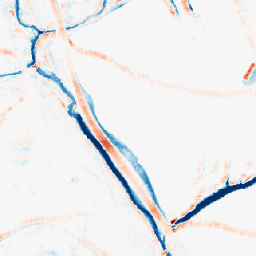
Category: morphological
Decomposition family: morphological_rect
Decomposition parameters: operation: average
width: 10
height: 10
Upsampling method: area
Upsampling parameters: scale: 4
Upsampling scale: 4